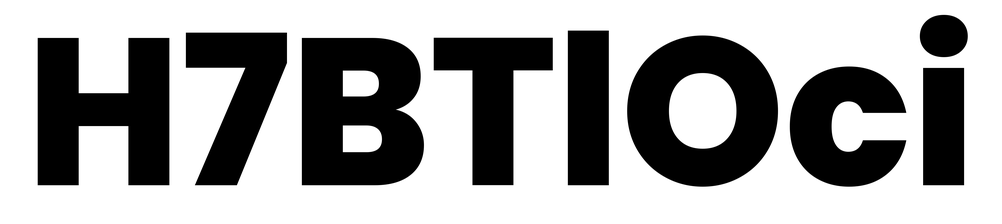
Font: Poppins-ExtraBold